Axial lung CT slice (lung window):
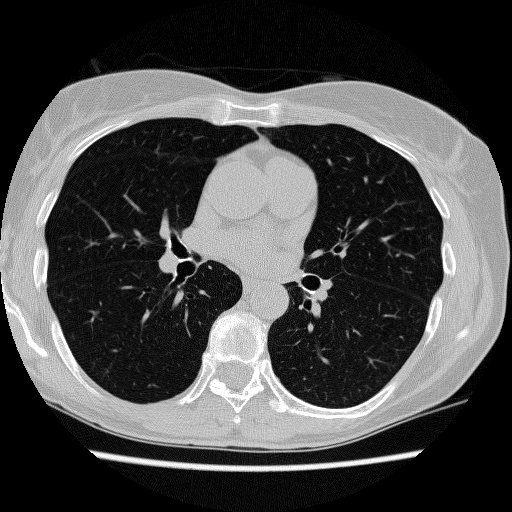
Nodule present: no